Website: bh-photo
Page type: customer-info-address
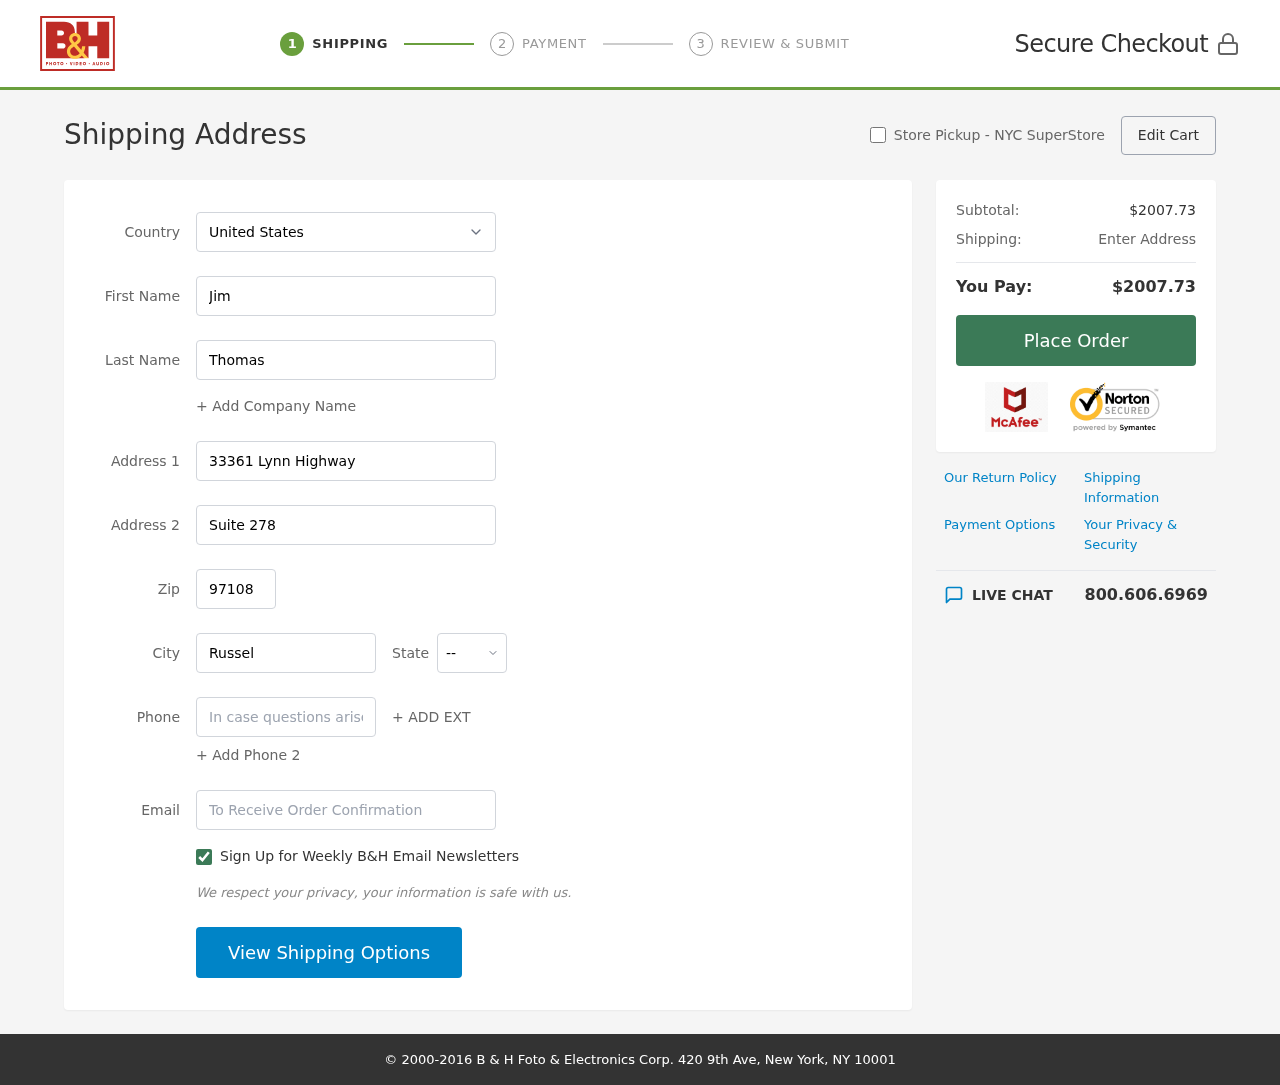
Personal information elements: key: PII_CITY
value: Russellport
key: PII_COUNTRY
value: United States
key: PII_EMAIL
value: jim.thomas@hotmail.com
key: PII_FIRSTNAME
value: Jim
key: PII_LASTNAME
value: Thomas
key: PII_PHONE
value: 9033004512
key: PII_POSTCODE
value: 97108
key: PII_STATE_ABBR
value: ND
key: PII_STREET
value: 33361 Lynn Highway
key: PII_STREET2
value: Suite 278
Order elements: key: ORDER_SUBTOTAL
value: $2007.73
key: ORDER_TOTAL
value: $2007.73